Interaction volume radius: 5 \u00c5
Interaction volume height: 10 \u00c5
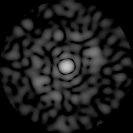
Disorder parameter: 0.8314